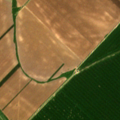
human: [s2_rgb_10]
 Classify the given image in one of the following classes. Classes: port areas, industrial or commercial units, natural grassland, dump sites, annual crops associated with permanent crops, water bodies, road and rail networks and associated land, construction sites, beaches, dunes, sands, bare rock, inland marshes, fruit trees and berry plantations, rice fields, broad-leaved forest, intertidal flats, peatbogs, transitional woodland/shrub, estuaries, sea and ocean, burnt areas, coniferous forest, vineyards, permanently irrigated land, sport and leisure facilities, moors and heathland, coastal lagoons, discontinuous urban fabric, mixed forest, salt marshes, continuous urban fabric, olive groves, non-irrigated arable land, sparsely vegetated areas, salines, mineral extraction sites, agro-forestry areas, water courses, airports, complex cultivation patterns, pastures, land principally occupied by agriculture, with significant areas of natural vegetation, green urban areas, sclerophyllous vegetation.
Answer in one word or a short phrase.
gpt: non-irrigated arable land, water courses